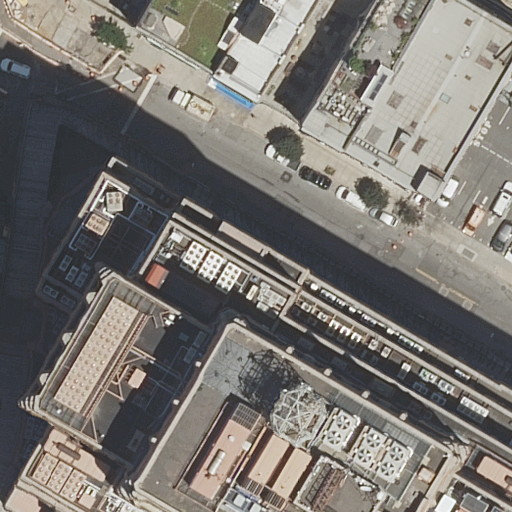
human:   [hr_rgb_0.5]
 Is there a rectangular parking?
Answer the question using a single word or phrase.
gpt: yes

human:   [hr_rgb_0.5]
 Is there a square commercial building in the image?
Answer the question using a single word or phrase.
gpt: no

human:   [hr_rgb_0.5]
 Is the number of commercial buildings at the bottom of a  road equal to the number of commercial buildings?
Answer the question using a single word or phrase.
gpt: yes

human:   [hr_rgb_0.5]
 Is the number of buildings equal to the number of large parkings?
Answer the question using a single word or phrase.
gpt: no

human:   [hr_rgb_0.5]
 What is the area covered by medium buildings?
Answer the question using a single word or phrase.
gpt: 1789m2

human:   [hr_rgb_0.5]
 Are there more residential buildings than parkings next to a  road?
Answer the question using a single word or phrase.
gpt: yes

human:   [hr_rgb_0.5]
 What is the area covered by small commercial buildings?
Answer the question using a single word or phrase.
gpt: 0m2

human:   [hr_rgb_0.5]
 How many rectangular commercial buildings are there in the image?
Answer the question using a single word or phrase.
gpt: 0

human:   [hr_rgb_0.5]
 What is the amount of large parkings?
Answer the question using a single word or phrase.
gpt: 0

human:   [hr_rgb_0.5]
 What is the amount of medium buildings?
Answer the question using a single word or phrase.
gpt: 6

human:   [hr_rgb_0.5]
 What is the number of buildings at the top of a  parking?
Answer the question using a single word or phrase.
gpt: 4

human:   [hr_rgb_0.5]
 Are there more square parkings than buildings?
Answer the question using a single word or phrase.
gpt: no

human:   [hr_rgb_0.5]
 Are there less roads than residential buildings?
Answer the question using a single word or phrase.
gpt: yes

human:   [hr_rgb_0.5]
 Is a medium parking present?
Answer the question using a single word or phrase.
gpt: yes

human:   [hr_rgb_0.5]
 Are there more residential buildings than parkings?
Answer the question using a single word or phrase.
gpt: yes

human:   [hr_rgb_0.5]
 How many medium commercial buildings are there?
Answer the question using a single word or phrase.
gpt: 0

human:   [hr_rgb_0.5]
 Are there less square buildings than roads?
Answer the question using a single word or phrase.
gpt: yes

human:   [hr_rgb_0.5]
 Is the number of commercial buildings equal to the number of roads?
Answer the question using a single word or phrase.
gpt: no

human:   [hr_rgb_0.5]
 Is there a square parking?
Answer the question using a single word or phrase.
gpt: no

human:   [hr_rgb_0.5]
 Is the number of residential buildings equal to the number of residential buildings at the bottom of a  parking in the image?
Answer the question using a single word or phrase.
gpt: no

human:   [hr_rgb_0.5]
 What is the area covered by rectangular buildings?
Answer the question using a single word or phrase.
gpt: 1789m2

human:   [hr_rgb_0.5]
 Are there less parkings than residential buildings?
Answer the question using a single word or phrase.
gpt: yes

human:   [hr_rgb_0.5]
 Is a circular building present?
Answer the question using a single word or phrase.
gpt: no

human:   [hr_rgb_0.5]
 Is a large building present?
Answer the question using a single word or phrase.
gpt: yes

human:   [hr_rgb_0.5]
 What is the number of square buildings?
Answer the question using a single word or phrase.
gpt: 0

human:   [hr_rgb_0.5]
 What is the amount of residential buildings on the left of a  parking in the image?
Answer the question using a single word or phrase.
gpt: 4

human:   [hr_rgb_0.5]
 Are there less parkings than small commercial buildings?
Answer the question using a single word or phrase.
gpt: no

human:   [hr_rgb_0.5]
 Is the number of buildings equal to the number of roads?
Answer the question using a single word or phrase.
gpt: no

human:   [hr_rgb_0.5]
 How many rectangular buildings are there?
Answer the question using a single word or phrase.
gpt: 6

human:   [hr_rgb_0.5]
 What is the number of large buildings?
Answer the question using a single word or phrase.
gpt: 1

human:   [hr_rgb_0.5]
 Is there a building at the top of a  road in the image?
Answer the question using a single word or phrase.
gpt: yes

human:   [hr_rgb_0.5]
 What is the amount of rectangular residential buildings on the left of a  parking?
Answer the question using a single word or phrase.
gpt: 4

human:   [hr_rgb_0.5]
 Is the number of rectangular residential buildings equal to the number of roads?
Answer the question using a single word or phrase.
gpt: no

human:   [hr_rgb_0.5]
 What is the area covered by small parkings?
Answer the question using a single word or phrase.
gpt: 34m2

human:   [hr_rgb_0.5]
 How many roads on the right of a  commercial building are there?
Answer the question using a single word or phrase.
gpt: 0

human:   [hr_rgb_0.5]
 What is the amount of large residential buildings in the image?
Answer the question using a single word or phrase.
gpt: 1